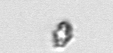
Label: Heterocapsa_rotundata